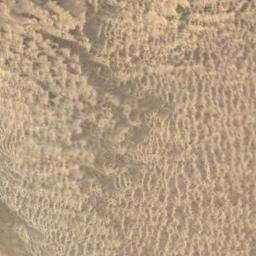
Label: desert